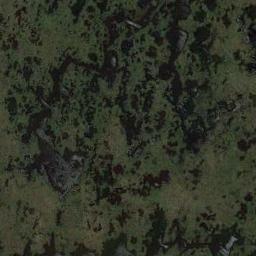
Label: wetland